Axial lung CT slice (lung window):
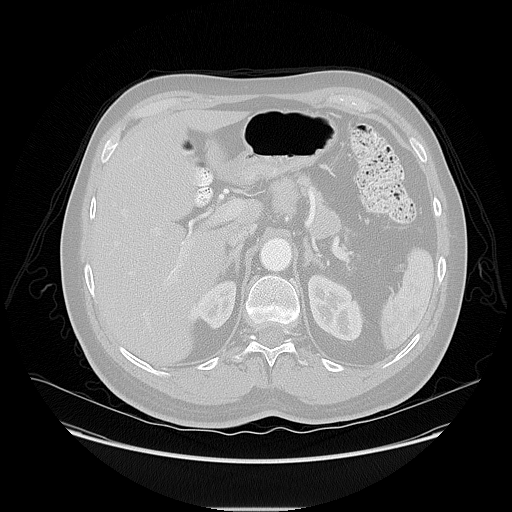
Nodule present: no